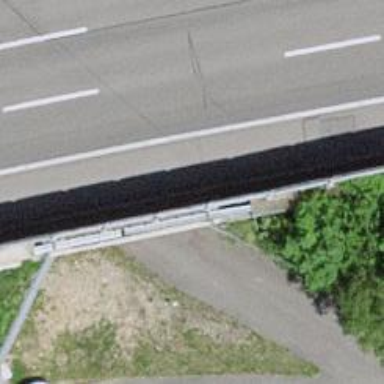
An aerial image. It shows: Residential road passing through tunnel.